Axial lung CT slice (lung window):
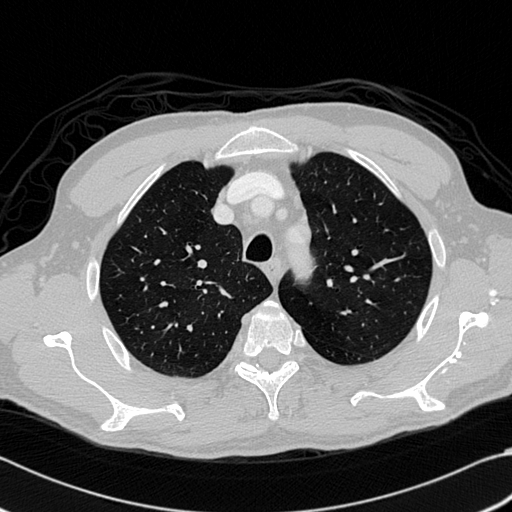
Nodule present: no